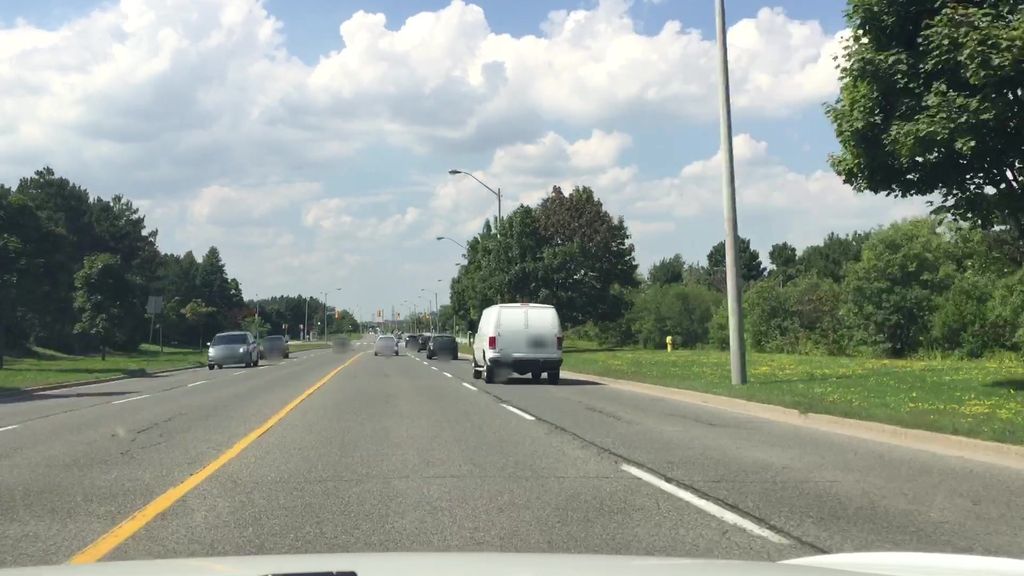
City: toronto